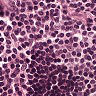
Metastatic tissue present: no